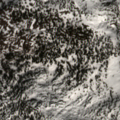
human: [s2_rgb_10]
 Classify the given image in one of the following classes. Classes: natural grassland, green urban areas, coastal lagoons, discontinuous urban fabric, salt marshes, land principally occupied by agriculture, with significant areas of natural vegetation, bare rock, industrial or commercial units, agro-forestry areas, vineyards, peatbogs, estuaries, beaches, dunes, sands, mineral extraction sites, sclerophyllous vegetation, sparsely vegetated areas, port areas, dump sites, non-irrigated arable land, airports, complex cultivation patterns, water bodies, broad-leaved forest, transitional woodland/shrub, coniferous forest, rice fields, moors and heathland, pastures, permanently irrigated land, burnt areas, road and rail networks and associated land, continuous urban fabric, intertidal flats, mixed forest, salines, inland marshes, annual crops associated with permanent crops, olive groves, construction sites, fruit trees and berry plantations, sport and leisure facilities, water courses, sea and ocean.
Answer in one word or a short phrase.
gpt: coniferous forest, mixed forest, natural grassland, moors and heathland, transitional woodland/shrub